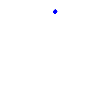
Particle: proton